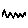
Label: zigzag